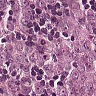
Metastatic tissue present: yes